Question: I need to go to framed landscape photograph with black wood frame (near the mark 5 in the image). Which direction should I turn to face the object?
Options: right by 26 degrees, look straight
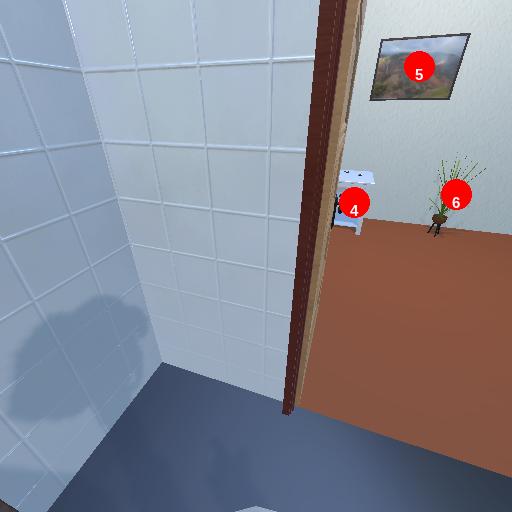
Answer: right by 26 degrees